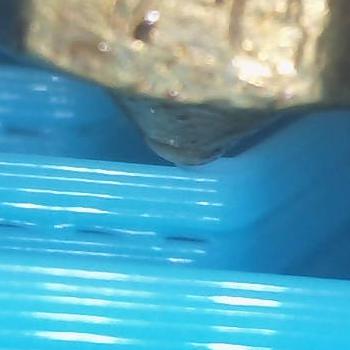
Flow rate: 74%